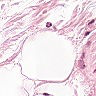
Metastatic tissue present: no